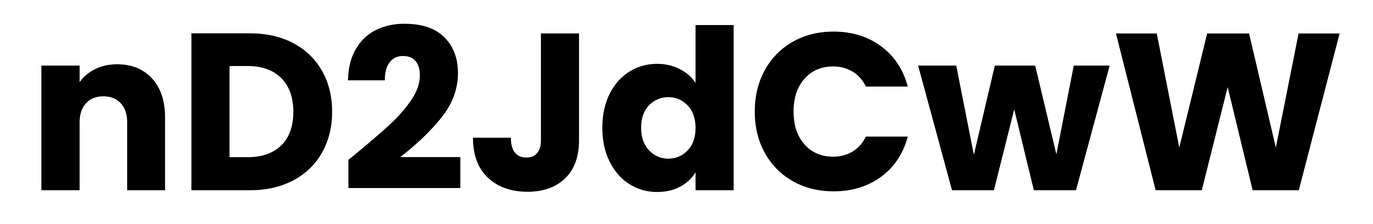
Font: Poppins-Bold